Field crop: maize
Growth stage: 2
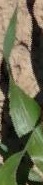
Species: maize